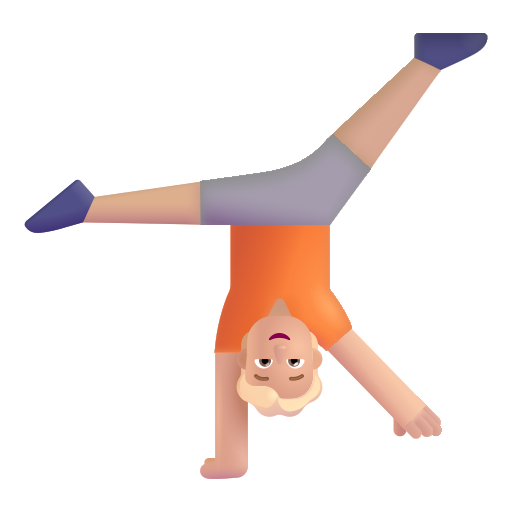
person cartwheeling color  light